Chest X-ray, PA view. Patient: 61 years old, sex M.
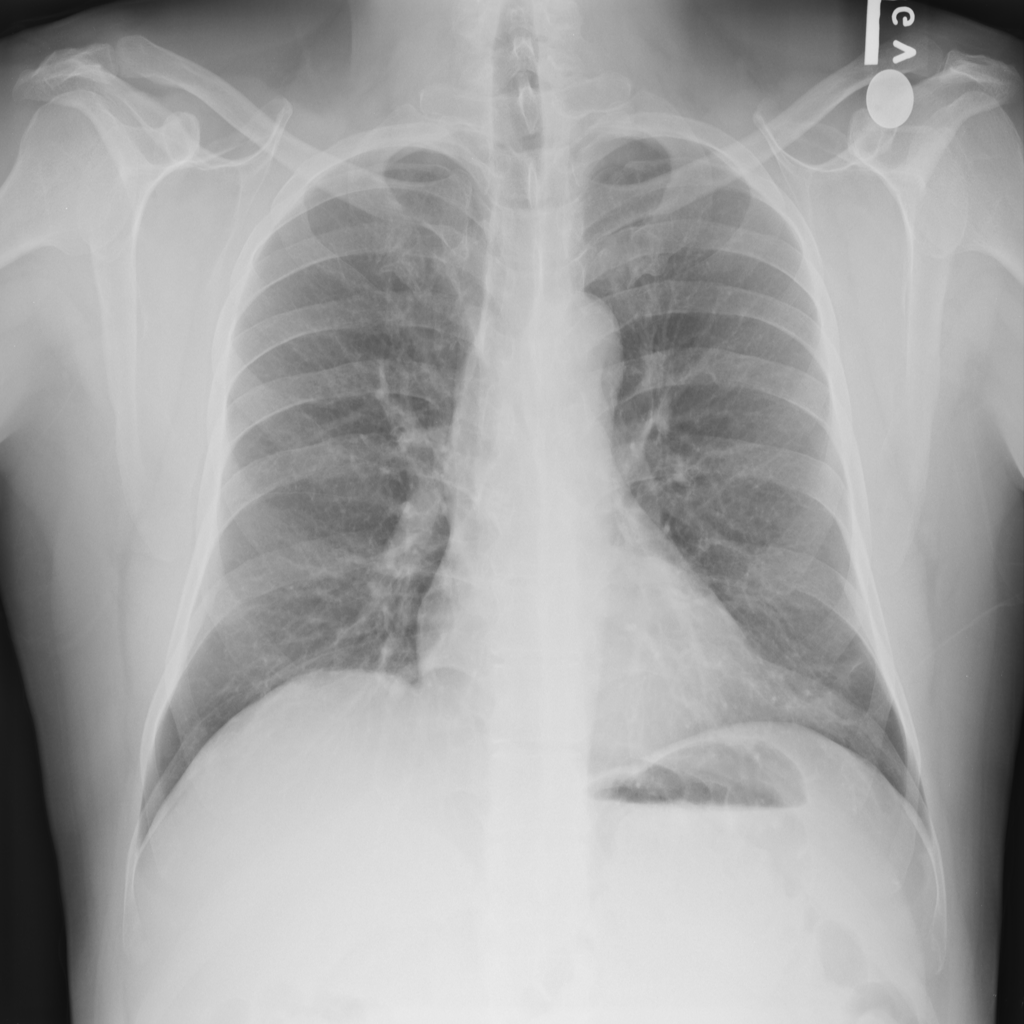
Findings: No Finding